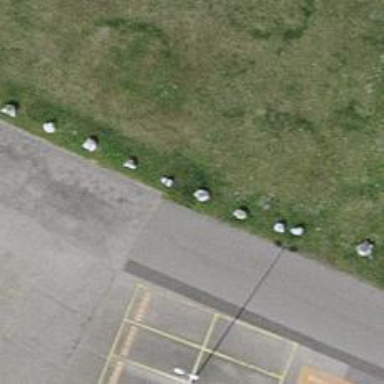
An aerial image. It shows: Block barrier.